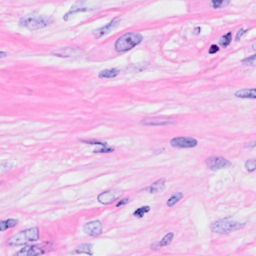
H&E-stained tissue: Breast